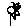
Label: flower